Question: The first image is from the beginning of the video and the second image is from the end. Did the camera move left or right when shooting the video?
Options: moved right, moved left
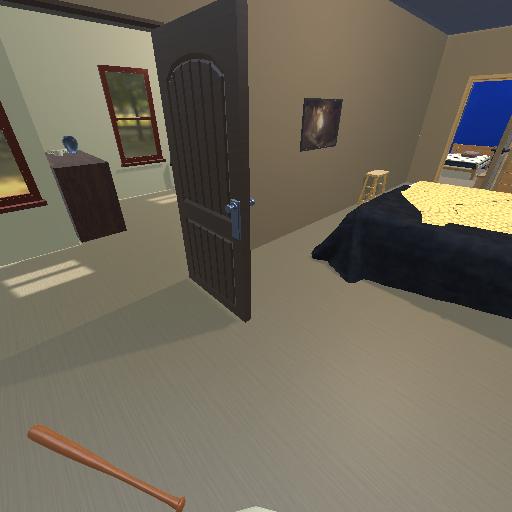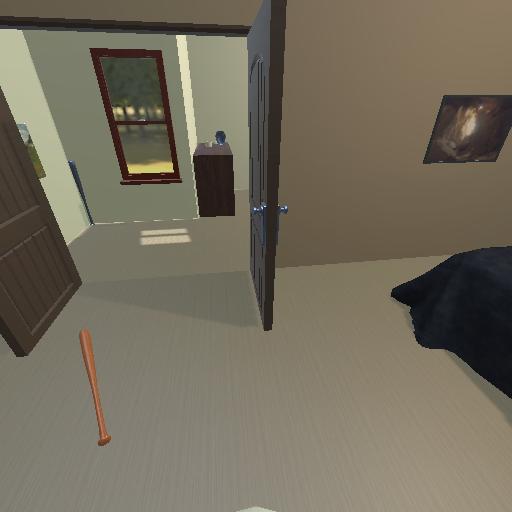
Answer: moved right